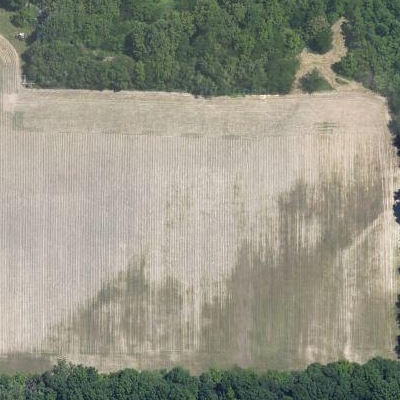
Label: bField